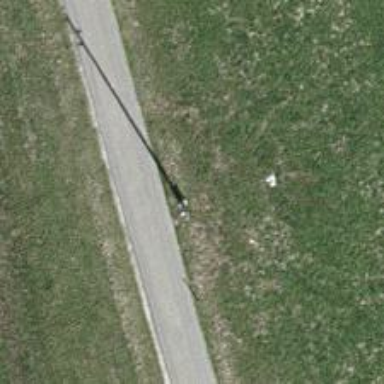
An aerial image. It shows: Power pole.